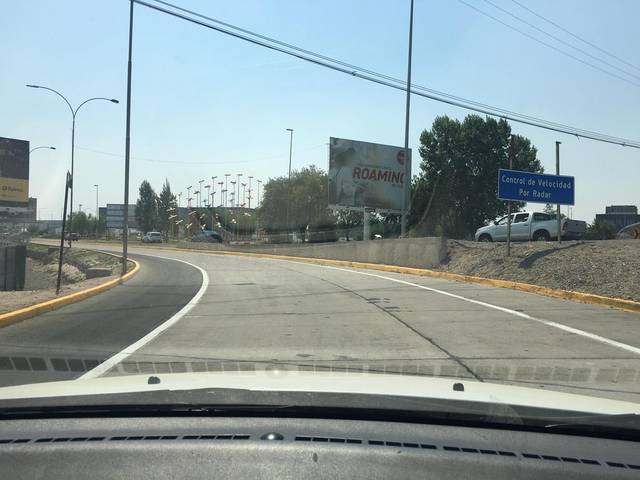
Region: Chile
Coordinates: -33.41, -70.793